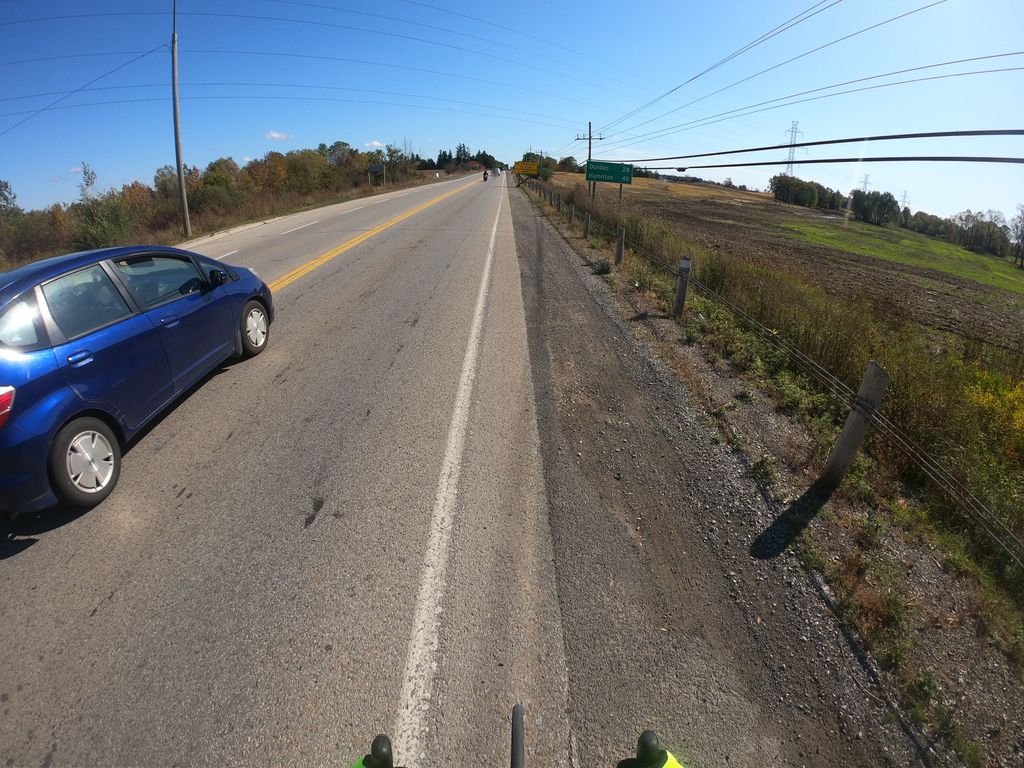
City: kitchener-waterloo